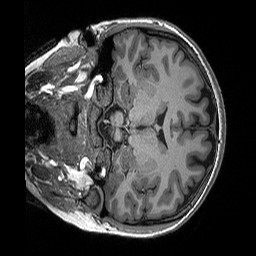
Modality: T1w
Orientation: coronal
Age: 20
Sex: female
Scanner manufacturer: siemens
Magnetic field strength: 3 T
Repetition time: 2.3 s
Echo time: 0.00298 s